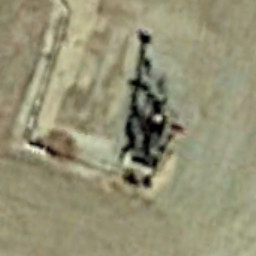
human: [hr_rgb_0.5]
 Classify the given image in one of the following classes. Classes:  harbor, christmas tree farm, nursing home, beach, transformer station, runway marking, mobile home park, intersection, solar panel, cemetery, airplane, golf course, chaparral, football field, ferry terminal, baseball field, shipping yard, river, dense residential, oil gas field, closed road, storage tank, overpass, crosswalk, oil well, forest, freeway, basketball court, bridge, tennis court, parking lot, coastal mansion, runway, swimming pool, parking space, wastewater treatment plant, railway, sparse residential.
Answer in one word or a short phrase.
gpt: oil well